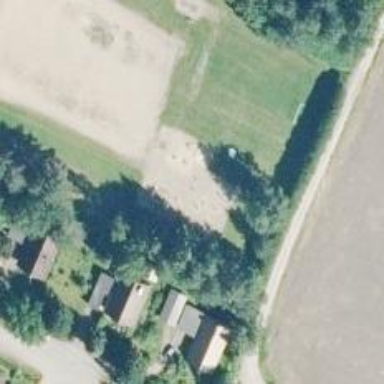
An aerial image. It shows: Springy playground.